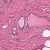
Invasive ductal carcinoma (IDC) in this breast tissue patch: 0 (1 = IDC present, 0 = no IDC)